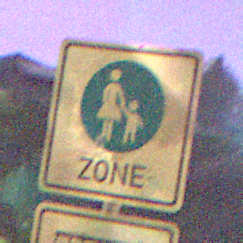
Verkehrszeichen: BeginnFussgaengerzone
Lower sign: MehrspurigeFahrzeugeFrei5
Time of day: Night
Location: Outdoor (Suburban)
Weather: PartlyCloudy
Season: NotSpecified
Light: Artificial